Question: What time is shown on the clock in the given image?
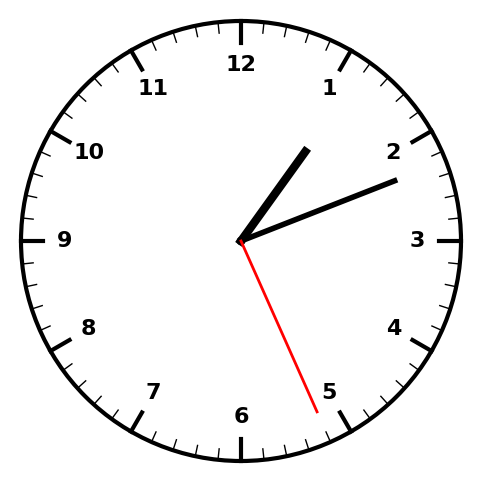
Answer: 01:11:26